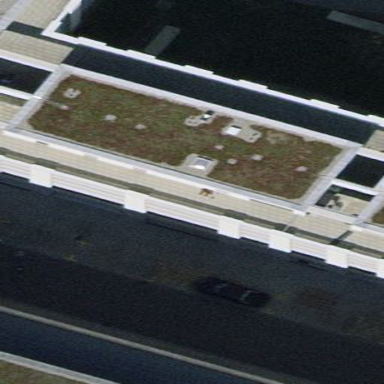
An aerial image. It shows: Flat-roofed apartment building.